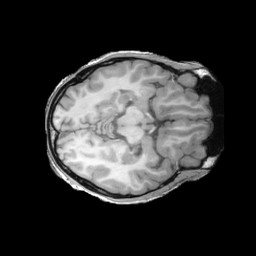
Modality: T1w
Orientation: axial
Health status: ill
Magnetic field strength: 3 T